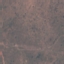
Land use / land cover: HerbaceousVegetation